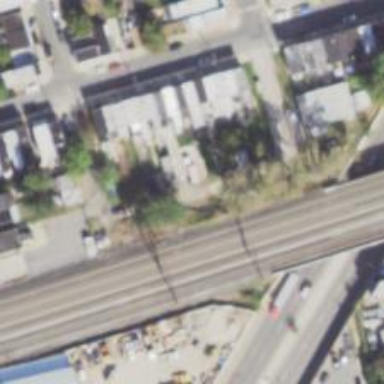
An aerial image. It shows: Alleyway designated as service road.